Question: I have an activity that looks like this:

When I run the app on the emulator, the pushpin is not over the post-it note, so I know there will be problems with different sized screens. The post-it note and cork board are the background. How could I go about making it so that, on any sized screen, the pushpin will be at the correct location? It's currently a linear layout.
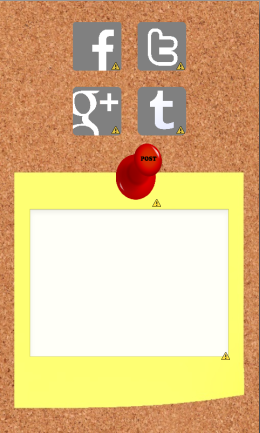
Answer: Best solution for you is use a RelativeLayout. I advise that your post-it note not be a part of the background but an own ImageView so that you may re-size it any time to fit any screens. And due to that you can then add this to your code for your cork.
'''
<ImageView
android:id="@+id/cork"
android:layout_width="wrap_content"
android:layout_height="wrap_content"
android:layout_centerHorizontal="true"
android:layout_alignTop="@+id/postit_note"
/>
'''
It will center the cork in the center and align it to the top of the post-it note.
You may view all the other attributes to help you with RelativeLayouts <URL>